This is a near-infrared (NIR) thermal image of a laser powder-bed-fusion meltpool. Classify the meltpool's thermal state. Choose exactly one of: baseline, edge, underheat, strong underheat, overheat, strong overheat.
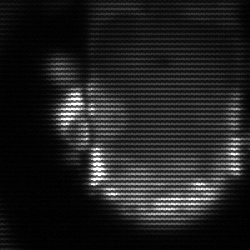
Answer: baseline